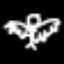
Label: angel